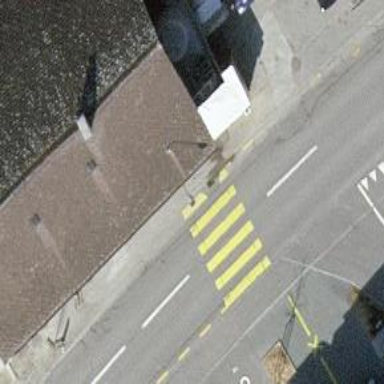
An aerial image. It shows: Uncontrolled zebra crossing on the road.